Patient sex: M
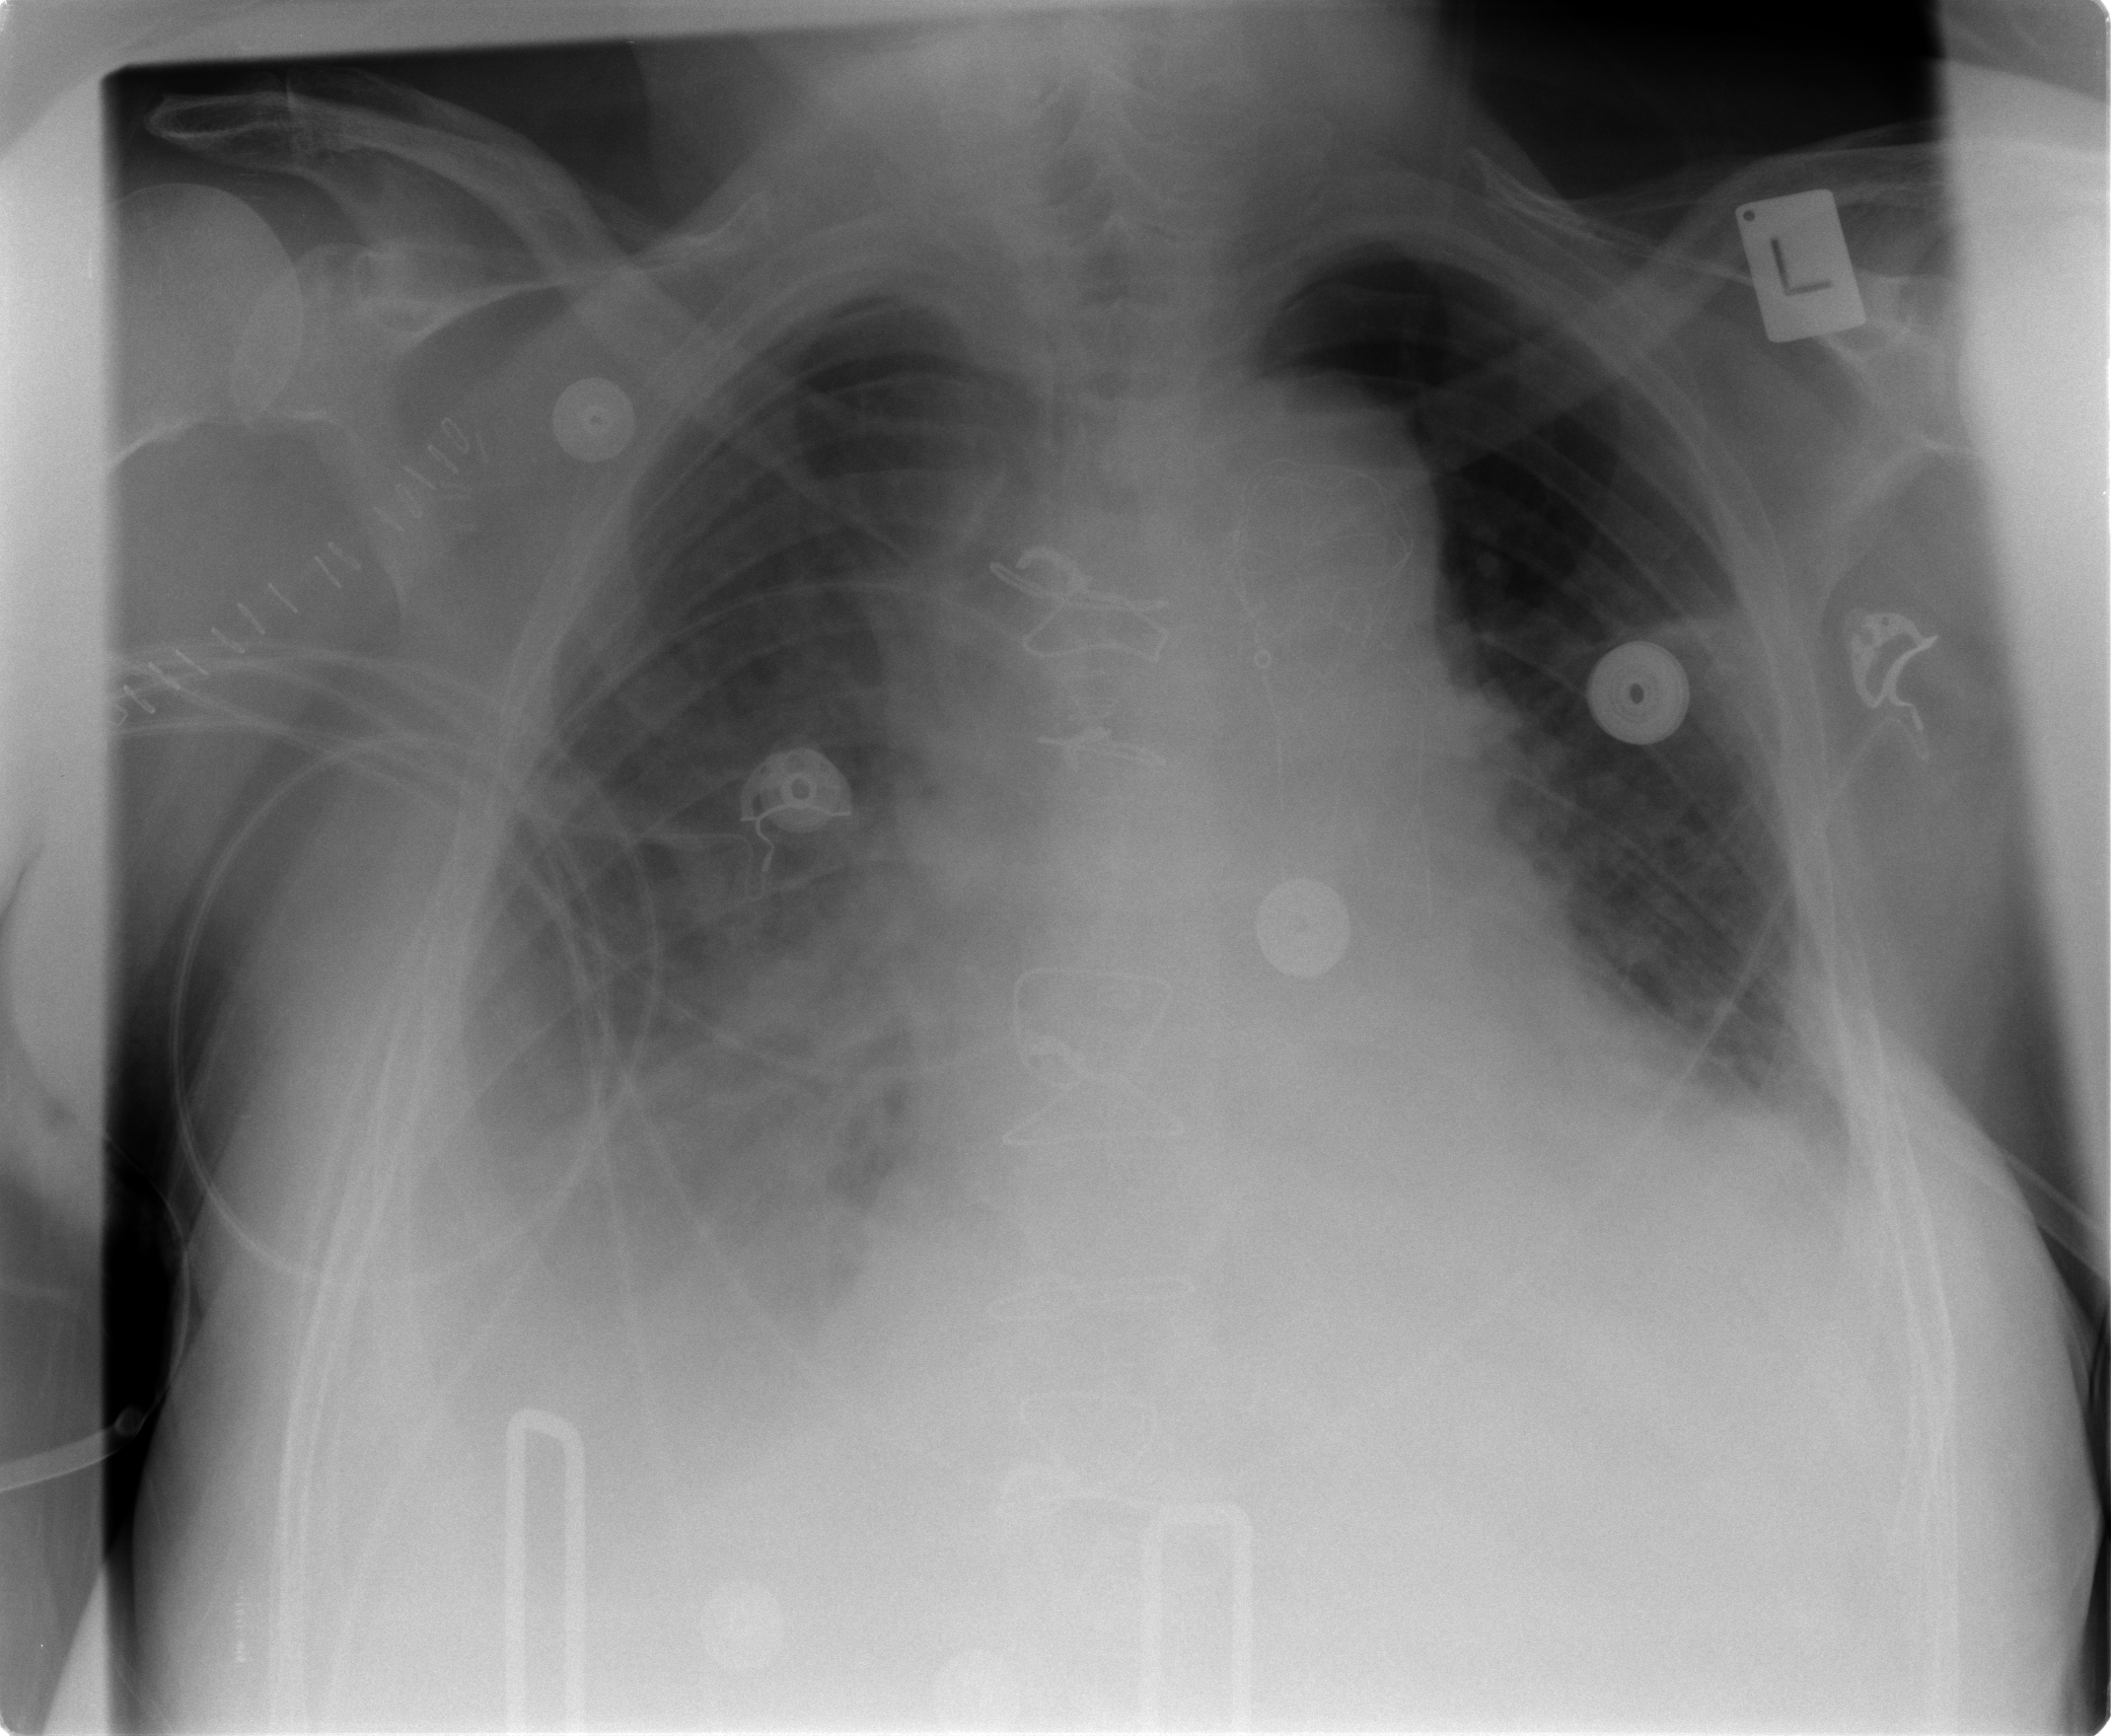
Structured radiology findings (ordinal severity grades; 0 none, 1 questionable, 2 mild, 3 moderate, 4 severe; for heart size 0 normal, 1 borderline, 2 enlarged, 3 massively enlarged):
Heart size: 2
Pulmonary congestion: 2
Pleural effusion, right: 3
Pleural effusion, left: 0
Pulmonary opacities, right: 2
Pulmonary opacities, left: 2
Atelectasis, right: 3
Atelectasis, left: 3